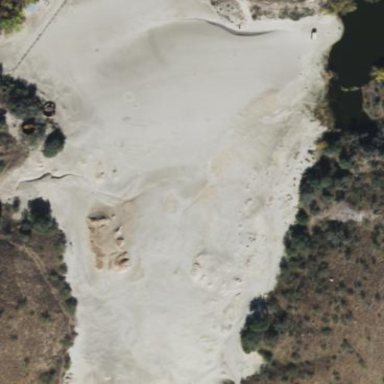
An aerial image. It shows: Spoil heap consisting of sand.